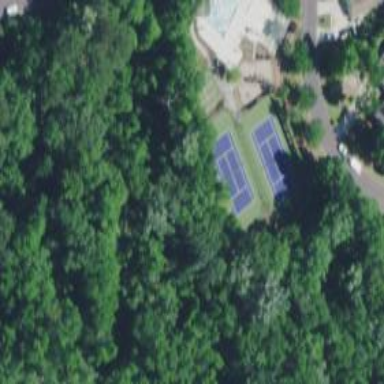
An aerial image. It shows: Tennis court on the leisure land pitch.